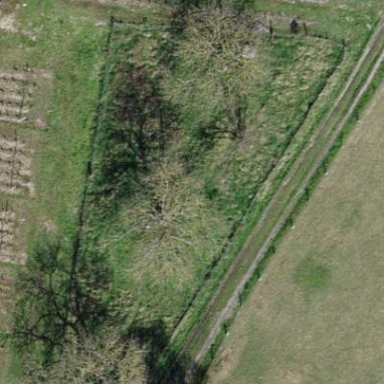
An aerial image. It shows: Orchard.